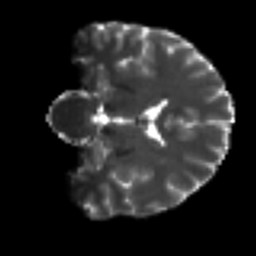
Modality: T2w
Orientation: coronal
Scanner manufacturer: siemens
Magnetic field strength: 3 T
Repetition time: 9.6 s
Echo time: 0.077 s